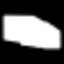
Label: octagon